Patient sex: M
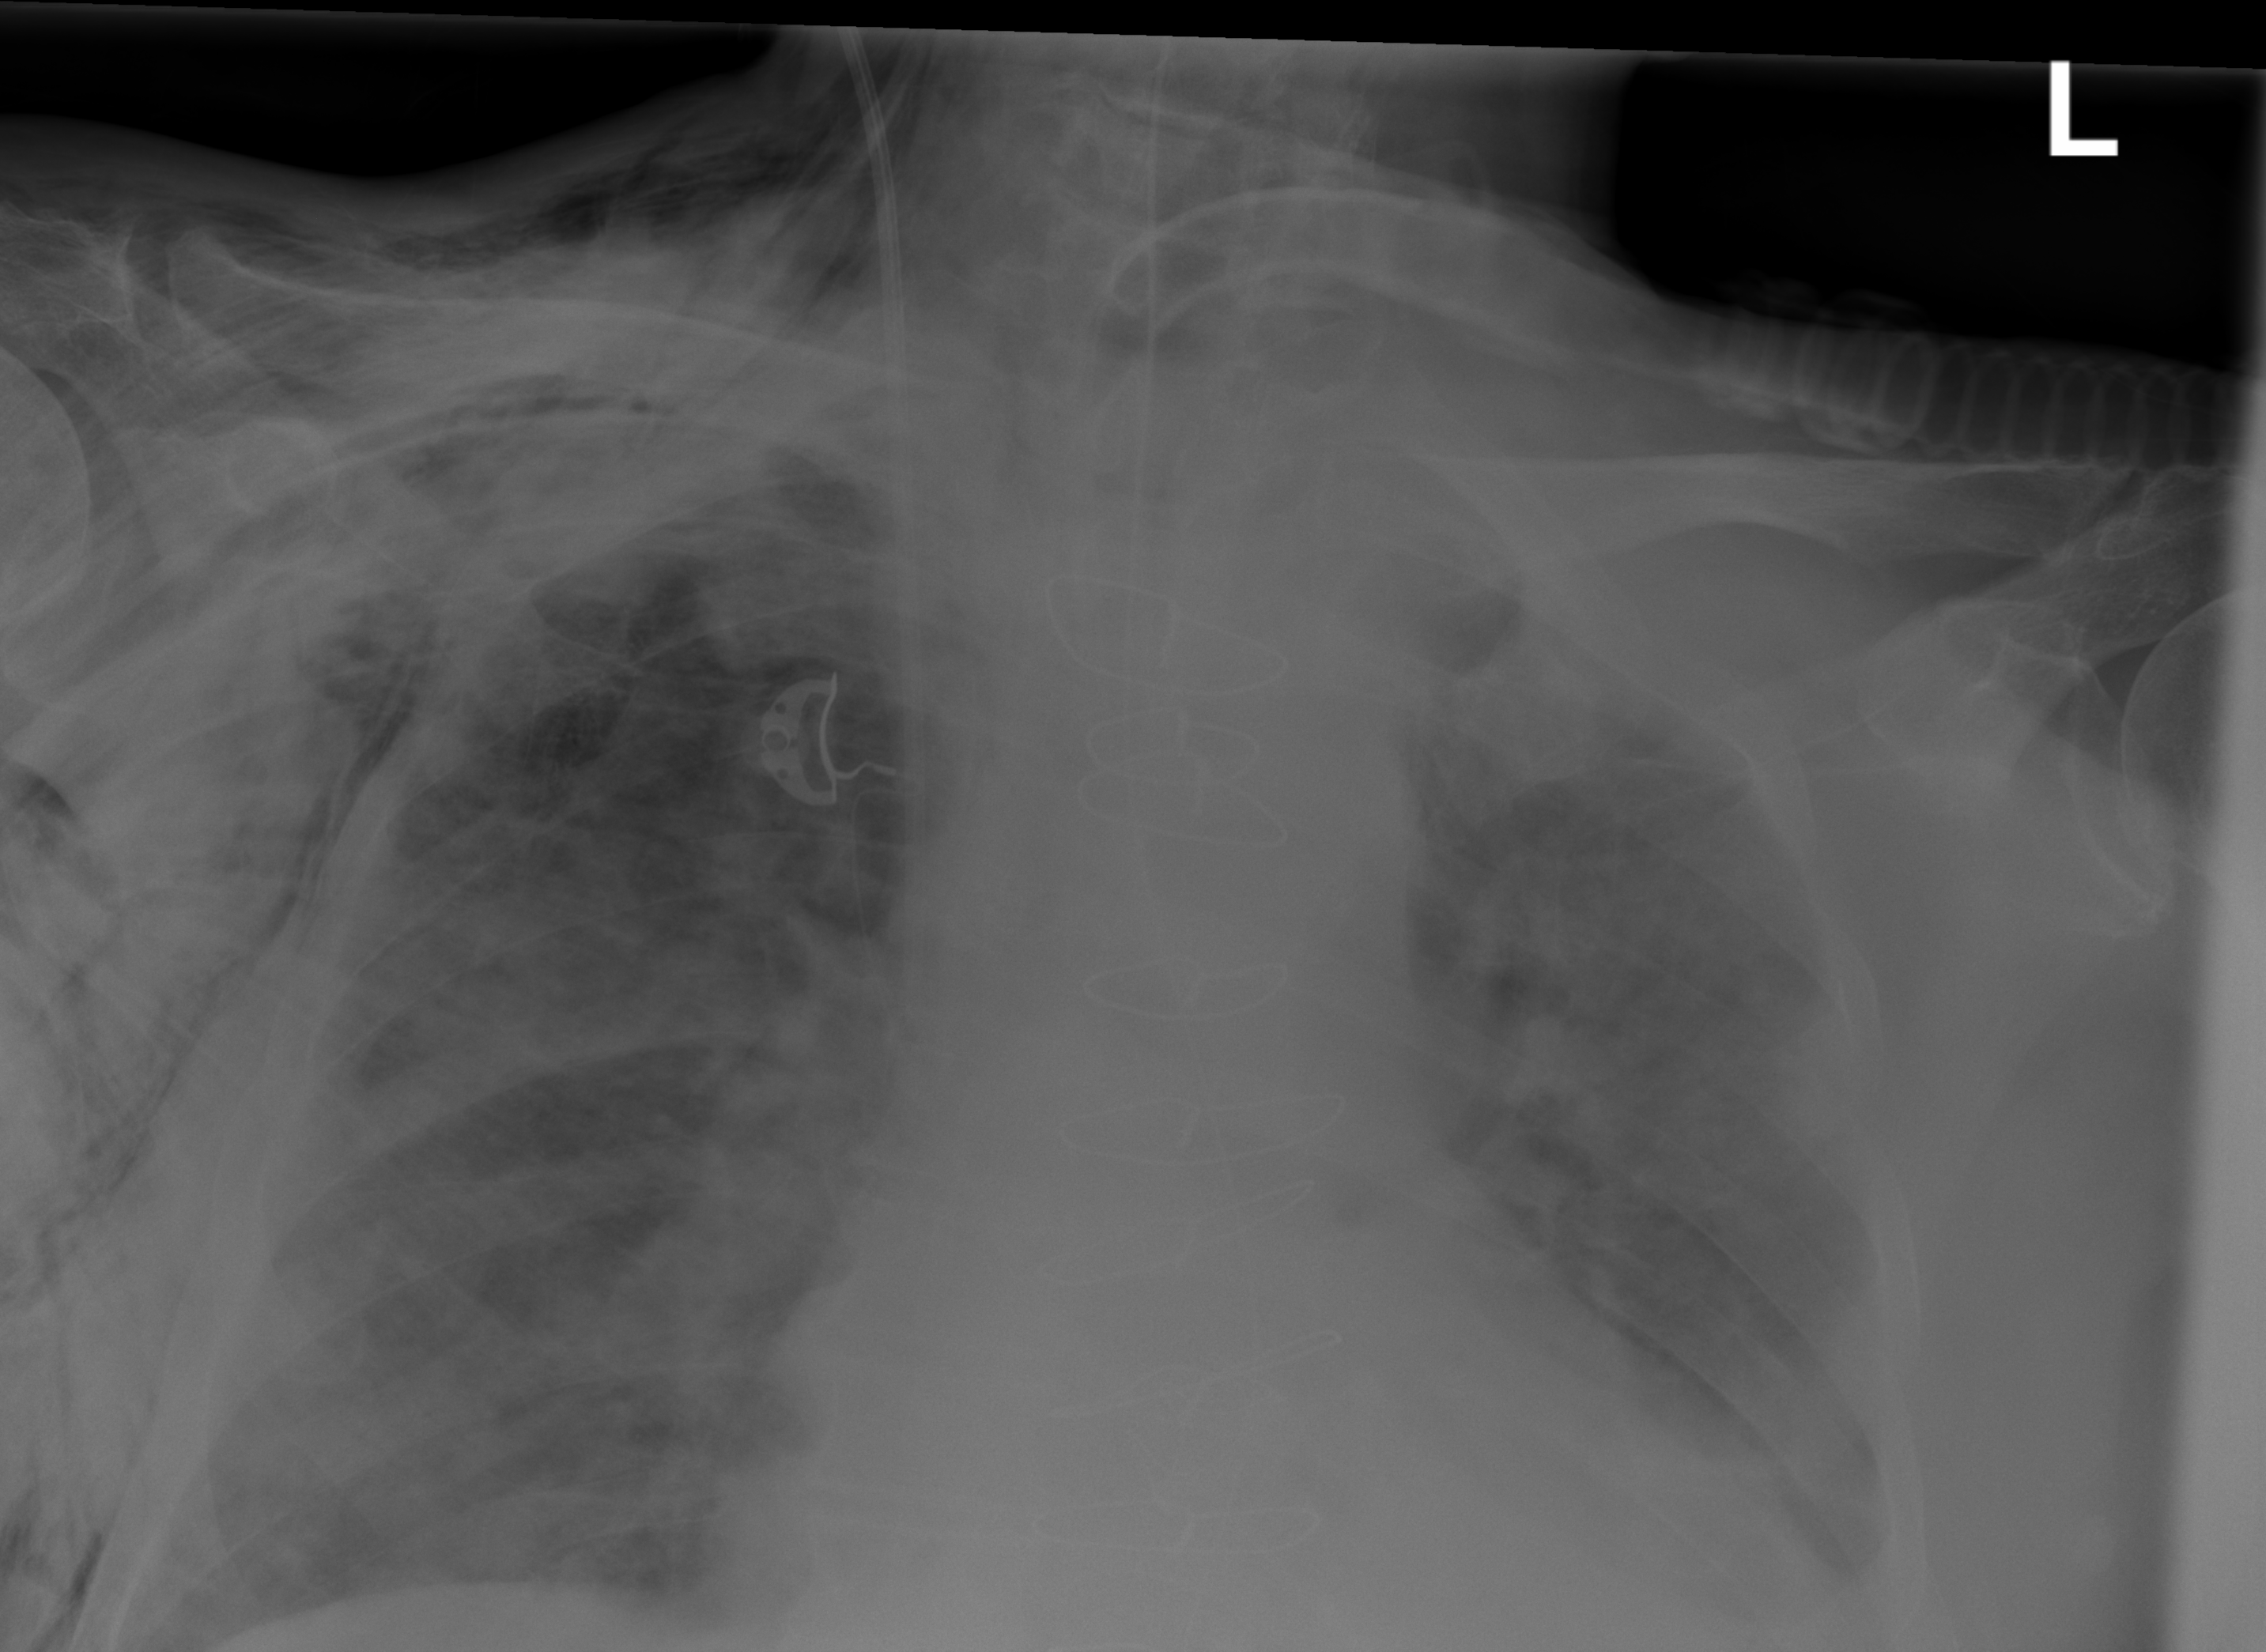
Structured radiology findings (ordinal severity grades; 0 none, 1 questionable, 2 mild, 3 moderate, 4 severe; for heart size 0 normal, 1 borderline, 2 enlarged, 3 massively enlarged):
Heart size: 2
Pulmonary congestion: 2
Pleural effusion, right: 0
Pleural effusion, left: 2
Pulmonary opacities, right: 2
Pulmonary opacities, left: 2
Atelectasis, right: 2
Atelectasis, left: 2